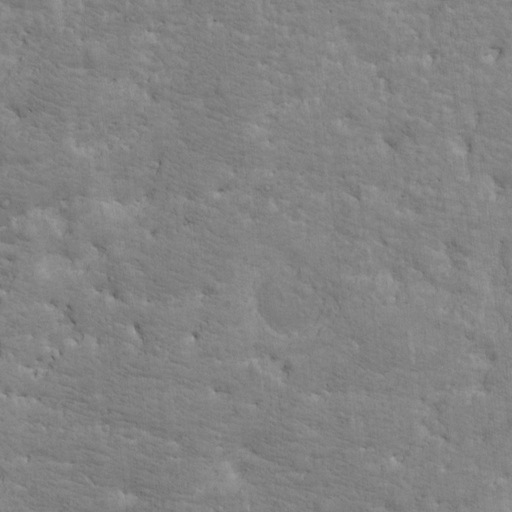
Classes present: Background